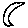
Label: moon